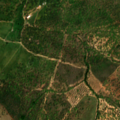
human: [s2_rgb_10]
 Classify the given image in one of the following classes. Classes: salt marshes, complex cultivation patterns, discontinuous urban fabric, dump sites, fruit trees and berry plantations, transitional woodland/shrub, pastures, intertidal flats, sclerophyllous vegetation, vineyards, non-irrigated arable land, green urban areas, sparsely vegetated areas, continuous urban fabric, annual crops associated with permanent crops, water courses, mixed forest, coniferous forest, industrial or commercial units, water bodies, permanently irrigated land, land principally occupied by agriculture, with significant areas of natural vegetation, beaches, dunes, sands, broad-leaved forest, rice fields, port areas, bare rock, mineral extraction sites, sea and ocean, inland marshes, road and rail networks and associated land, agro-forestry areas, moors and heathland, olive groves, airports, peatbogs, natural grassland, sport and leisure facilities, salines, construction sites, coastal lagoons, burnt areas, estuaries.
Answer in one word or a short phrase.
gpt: continuous urban fabric